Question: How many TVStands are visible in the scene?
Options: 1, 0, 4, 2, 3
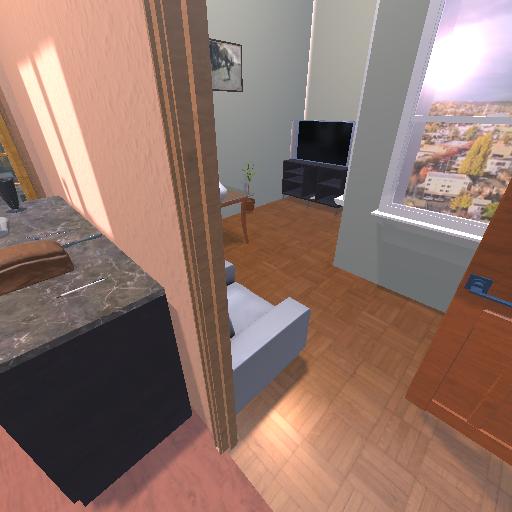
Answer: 1